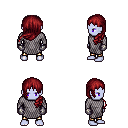
a pixel art fantasy rpg character, male body template, dark elf, purple skin, chain mail, gold greaves, brunette left-swept hairstyle, metal gloves, four views (front, back, left, right), 2x2 character sprite sheet, small pixel art, hard edges, no anti-aliasing